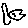
Label: fish